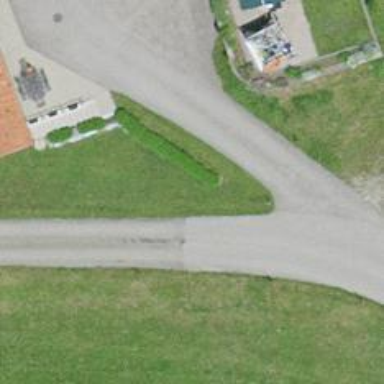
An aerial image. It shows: Well-maintained track road with grade 1 tracktype.